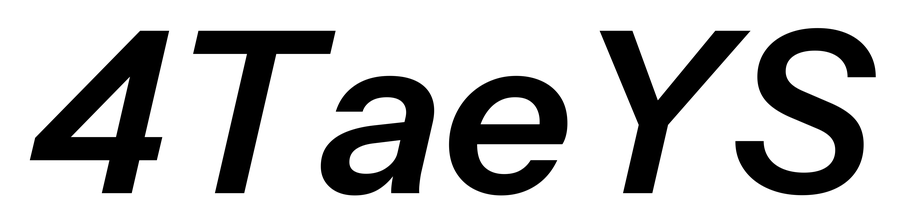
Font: InstrumentSans-Italic_SemiBold_Italic